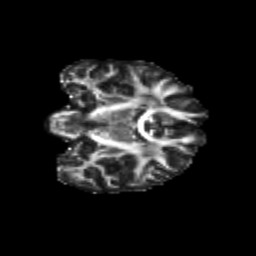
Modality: FA
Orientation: coronal
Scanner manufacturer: siemens
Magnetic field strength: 3 T
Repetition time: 9.2 s
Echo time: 0.084 s